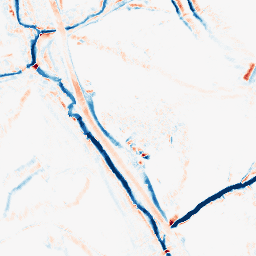
Category: morphological
Decomposition family: morphological_diamond
Decomposition parameters: operation: average
radius: 5
Upsampling method: lanczos
Upsampling parameters: scale: 4
Upsampling scale: 4